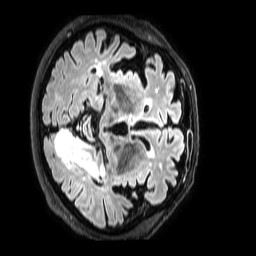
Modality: FLAIR
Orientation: axial
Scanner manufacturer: philips
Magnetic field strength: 3 T
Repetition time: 4.8 s
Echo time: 0.2864 s